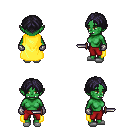
a pixel art fantasy rpg character, female body template, orc, green skin, yellow cape, red pants, raven parted hairstyle, metal gloves, white slippers, dagger, four views (front, back, left, right), 2x2 character sprite sheet, small pixel art, hard edges, no anti-aliasing